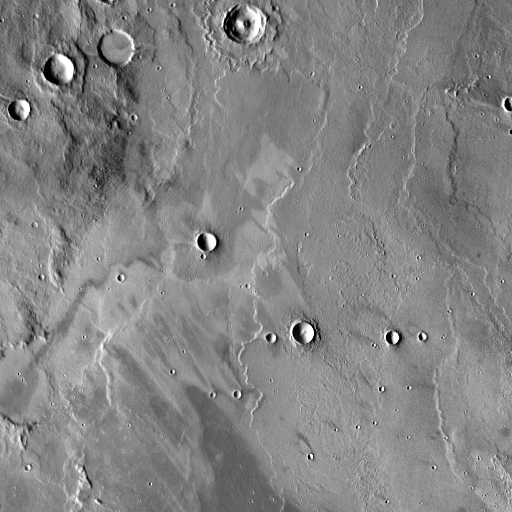
Crater classes present: Background, Other, Layered, Buried